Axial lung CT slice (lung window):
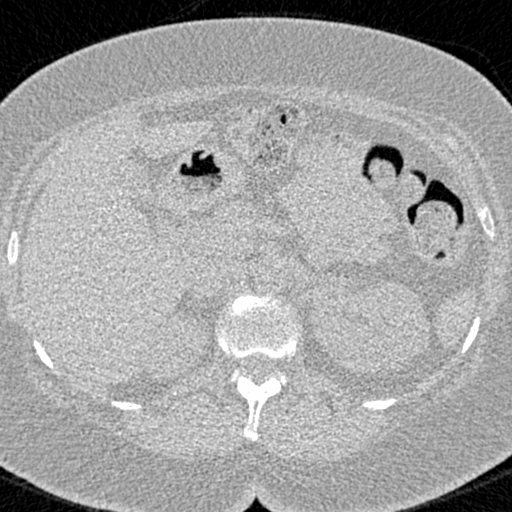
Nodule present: no